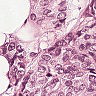
Metastatic tissue present: yes